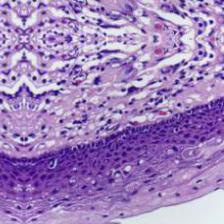
Diagnosis: Normal